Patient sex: F
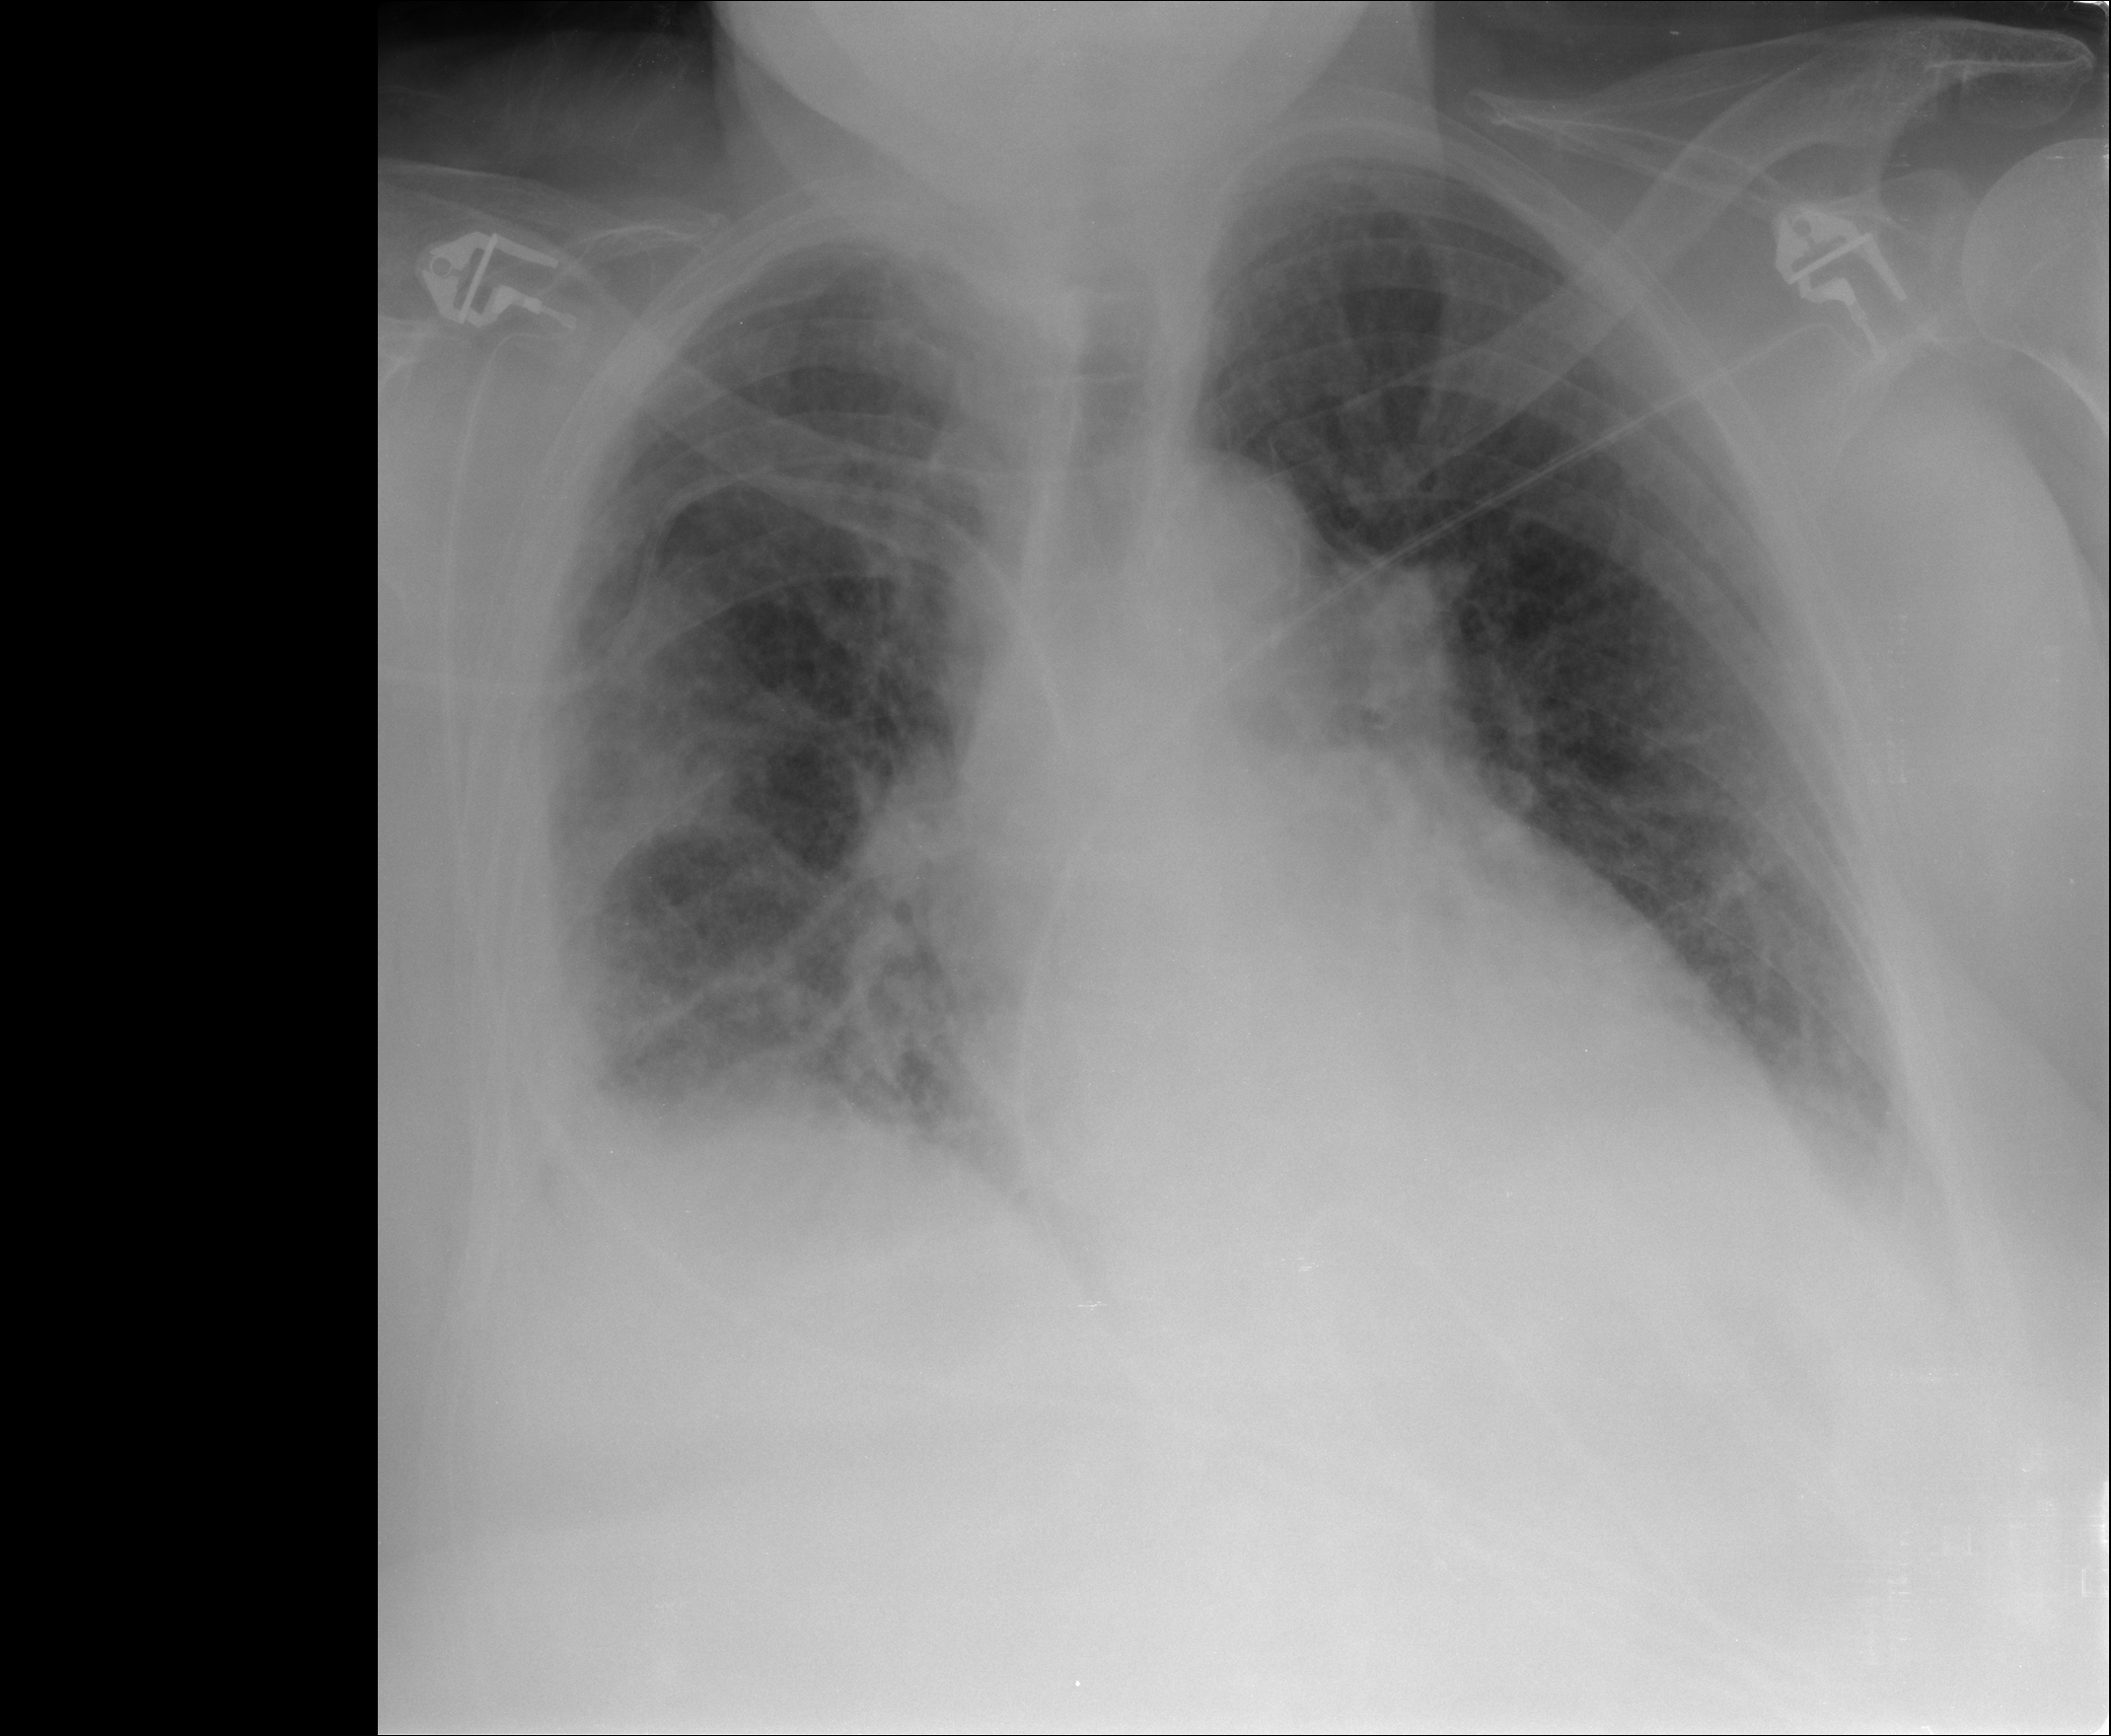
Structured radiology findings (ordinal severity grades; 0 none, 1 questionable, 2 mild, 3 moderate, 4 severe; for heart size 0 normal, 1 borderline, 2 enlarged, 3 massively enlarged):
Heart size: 2
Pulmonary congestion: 3
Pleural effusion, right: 2
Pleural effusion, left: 0
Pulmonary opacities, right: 2
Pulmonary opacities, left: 0
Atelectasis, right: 2
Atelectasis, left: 1